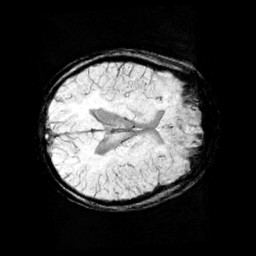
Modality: minIP
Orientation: axial
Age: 9
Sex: female
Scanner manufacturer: siemens
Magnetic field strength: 3 T
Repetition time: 0.027 s
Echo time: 0.02 s